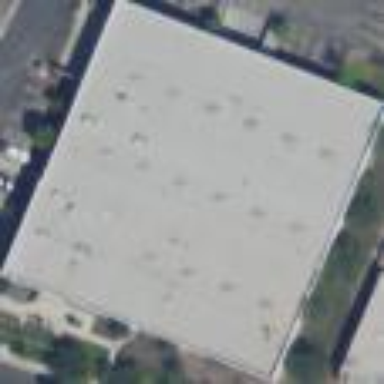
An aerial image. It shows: Commercial building.